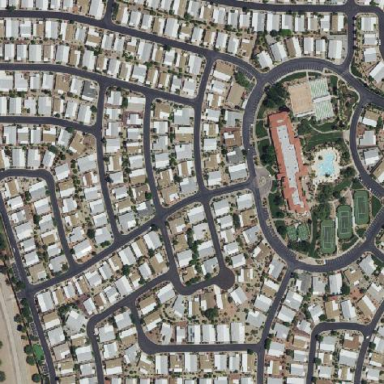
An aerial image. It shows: Mobile residential area.